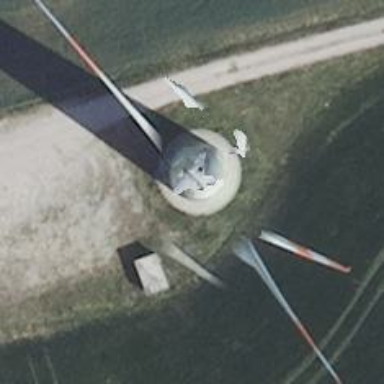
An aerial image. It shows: Wind generator using horizontal axis wind turbines.